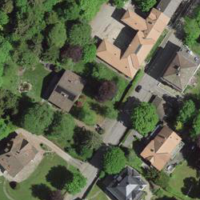
EUNIS habitat code: 54
Species observed at this site:
Cardamine heptaphylla
Symphyotrichum novae-angliae
Anacamptis pyramidalis
Helleborus niger
Convallaria majalis
Persicaria maculosa
Trifolium pratense
Neottia nidus-avis
Vicia cracca
Fragaria vesca
Jacobaea vulgaris
Leymus arenarius
Lepidium draba
Rubus ulmifolius
Veronica chamaedrys
Ornithogalum umbellatum
Corylus avellana
Veronica arvensis
Dactylorhiza maculata
Sedum acre
Aruncus dioicus
Leucanthemum vulgare
Lamium galeobdolon
Paeonia officinalis
Ajuga reptans
Veronica persica
Prunus padus
Bellis perennis
Prunella vulgaris
Galeopsis tetrahit
Prunus spinosa
Aegopodium podagraria